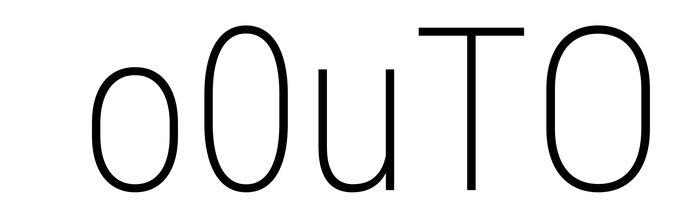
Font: Roboto_Condensed_ExtraLight